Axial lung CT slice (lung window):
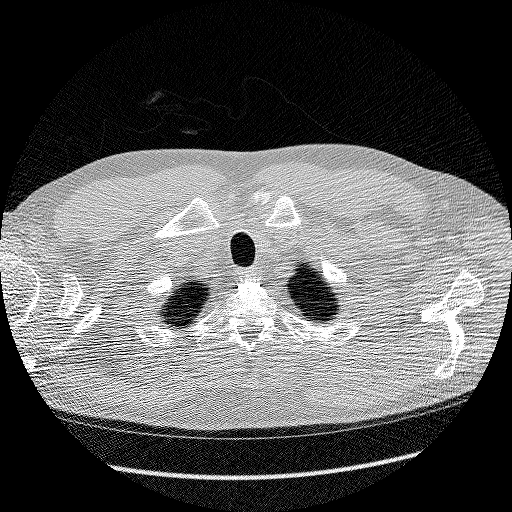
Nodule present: no